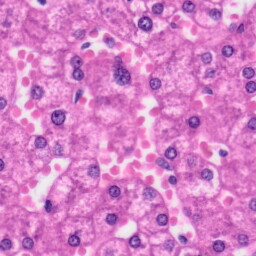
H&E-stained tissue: Liver